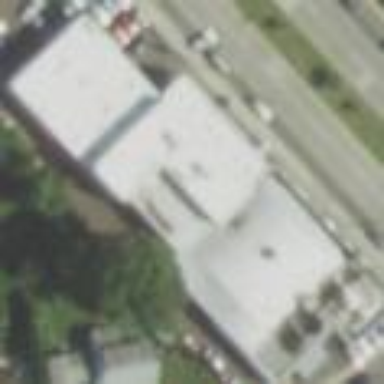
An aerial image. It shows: Commercial building with car shop.